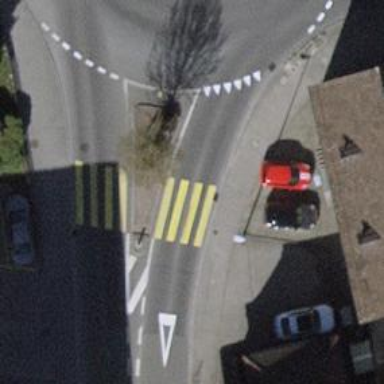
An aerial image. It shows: Marked road crossing with pedestrian island.